（1）在探究“三角形的内角和等于 $180^\circ$”性质时，小杰提出了一种思路，现在请你将证明过程补充完整：

已知：如图，在 $\triangle ABC$ 中，试说明：$\angle A + \angle B + \angle BCA = 180^\circ$。

解：延长线段 $BC$ 至点 $D$，并过点 $C$ 作 $CE \parallel AB$。

因为 $CE \parallel AB$（已作），

所以 $\angle 1 = $ \_\_\_\_\_\_$。（$ \_\_\_\_\_\_$）

$\angle 2 = $ \_\_\_\_\_\_$。（$ \_\_\_\_\_\_$）

因为 $\angle 1 + \angle 2 + \angle BCA = 180^\circ$（$ \_\_\_\_\_\_$），

所以 $\angle A + \angle B + \angle BCA = 180^\circ$（$ \_\_\_\_\_\_$）。

（2）探究出三角形的内角和等于 $180^\circ$ 之后，小杰发现若 $\angle A = (3x + 10)^\circ$，$\angle B = (2x)^\circ$，$\angle ACD = (6x - 10)^\circ$ 时，就可以求出 $\angle A$ 的度数，则 $\angle A =$ \_\_\_\_\_\_$^\circ$。

（3）小杰随后又思考：在射线 $CE$ 上能否找到一个点 $F$（点 $F$ 与点 $C$ 不重合），使得 $\triangle FBA$ 的面积与 $\triangle ABC$ 的面积相等呢？如果找到，请画出 $\triangle FBA$（在原图中画出一个三角形即可）。

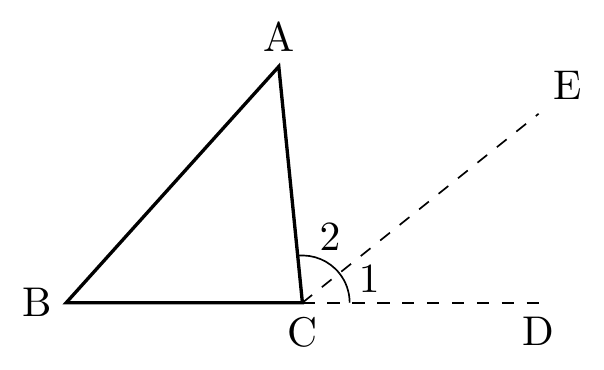
【解答】
解：
（1）因为 $CE \parallel AB$（已作），

所以 $\angle 1 = \angle B$，（两直线平行，同位角相等）

$\angle 2 = \angle A$，（两直线平行，内错角相等）

因为 $\angle 1 + \angle 2 + \angle BCA = 180^\circ$，（平角的定义）

所以 $\angle A + \angle B + \angle BCA = 180^\circ$（等角代换），

故答案为：$\angle B$，两直线平行同位角相等，$\angle A$，两直线平行内错角相等，平角的定义，等角代换；

（2）$\because \angle ACD = \angle 1 + \angle 2 = \angle A + \angle B$，

$\therefore (6x-10)^\circ = (3x+10)^\circ + (2x)^\circ$，

解得：$x = 20$，

$\therefore \angle A = 70^\circ$，

故答案为：$70$；

（3）$\because \triangle FBA$ 的面积与 $\triangle ABC$ 的面积相等，

$\therefore C$ 到 $AB$ 的距离等于 $F$ 到 $AB$ 的距离，

$\because CE \parallel AB$，

$\therefore$ 射线 $CE$ 上存在点 $F$（除 $C$ 点外），使得 $\triangle FBA$ 的面积与 $\triangle ABC$ 的面积相等，$\triangle FBA$ 如图所示。

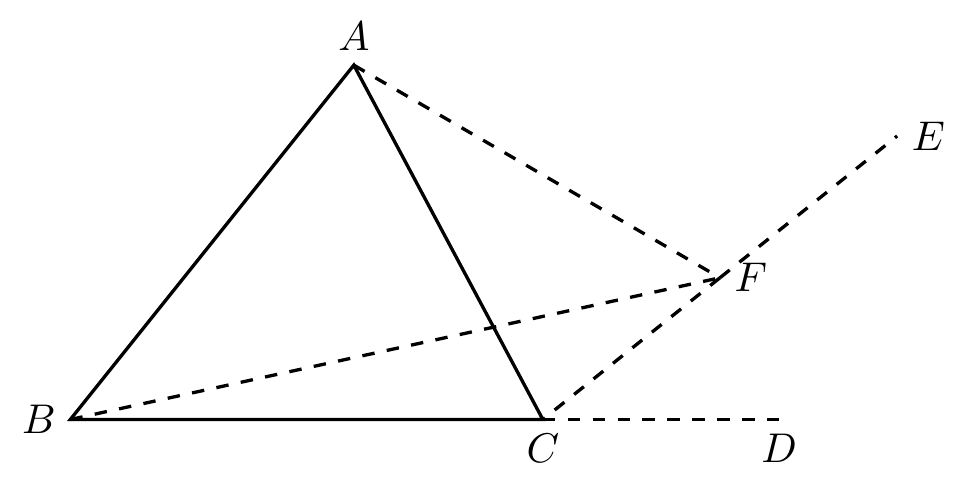